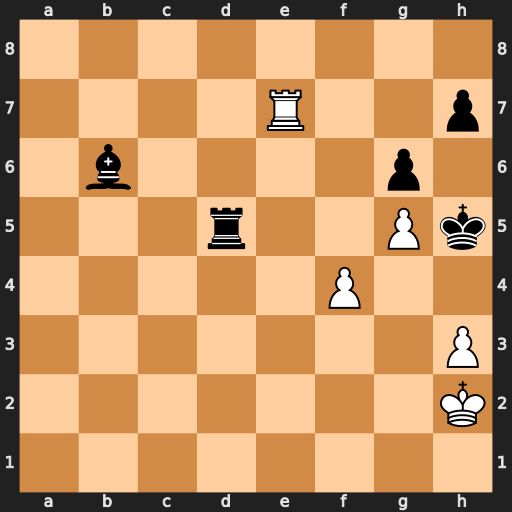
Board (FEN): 8/4R2p/1b4p1/3r2Pk/5P2/7P/7K/8
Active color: w
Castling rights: -
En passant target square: -
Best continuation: Rxh7#